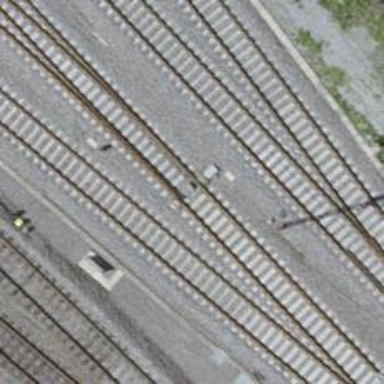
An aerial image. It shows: Railway switch.